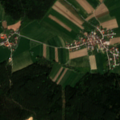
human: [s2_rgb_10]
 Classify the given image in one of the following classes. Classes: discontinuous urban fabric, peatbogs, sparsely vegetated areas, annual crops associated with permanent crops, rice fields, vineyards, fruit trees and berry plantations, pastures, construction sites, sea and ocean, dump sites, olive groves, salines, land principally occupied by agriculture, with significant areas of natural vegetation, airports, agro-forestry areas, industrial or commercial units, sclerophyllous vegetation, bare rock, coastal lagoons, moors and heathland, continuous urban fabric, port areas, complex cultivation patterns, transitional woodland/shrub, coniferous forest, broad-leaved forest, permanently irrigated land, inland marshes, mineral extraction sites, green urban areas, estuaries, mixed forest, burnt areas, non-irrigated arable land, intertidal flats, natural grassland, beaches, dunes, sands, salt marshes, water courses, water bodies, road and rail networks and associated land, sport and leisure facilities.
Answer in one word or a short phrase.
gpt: non-irrigated arable land, complex cultivation patterns, coniferous forest